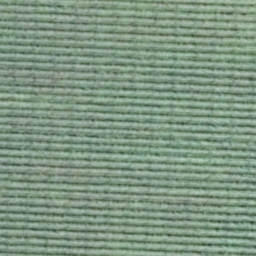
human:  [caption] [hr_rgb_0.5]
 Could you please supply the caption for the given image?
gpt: It is a piece of cropland .

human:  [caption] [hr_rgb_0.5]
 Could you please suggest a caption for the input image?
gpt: There is a piece of farmland .

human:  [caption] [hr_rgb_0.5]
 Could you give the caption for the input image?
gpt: It is a piece of farmland .

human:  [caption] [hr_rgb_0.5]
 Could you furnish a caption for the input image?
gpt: There is a piece of cropland .

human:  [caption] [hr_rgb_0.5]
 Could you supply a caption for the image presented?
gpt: Here is a piece of farmland .